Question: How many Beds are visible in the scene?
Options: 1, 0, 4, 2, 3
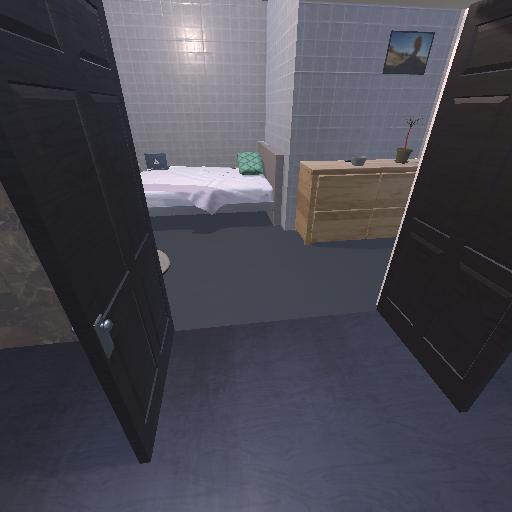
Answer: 1